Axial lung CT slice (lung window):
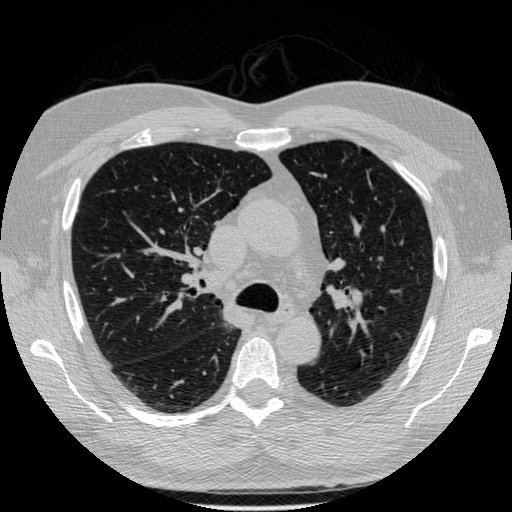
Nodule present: no